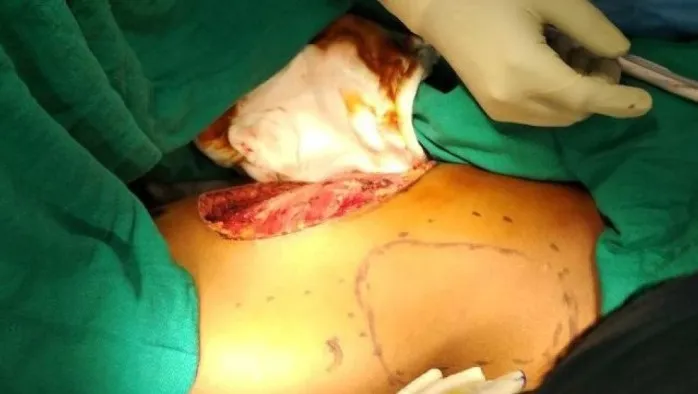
Intra-operative view of defect after WLE and marking for LD flap.
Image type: medical_photograph (other_medical_photograph)